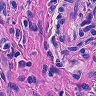
Metastatic tissue present: yes